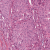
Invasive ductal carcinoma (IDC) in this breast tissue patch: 1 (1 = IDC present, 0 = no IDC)